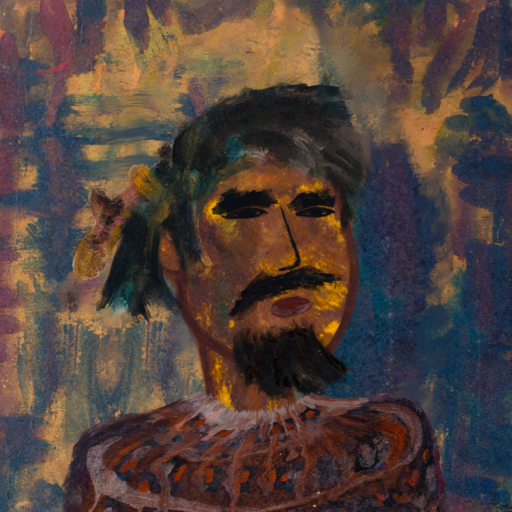
Background: InTheSun, Head And Neck Side: Comrade, Face Side: Mosgoul, Bust: Hypocrite, Hair Side: Pipe, Head Accessory: Blank, Second Necklace: Blank, Necklace: Blank, Baby: Blank